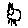
Label: cat